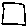
Label: square